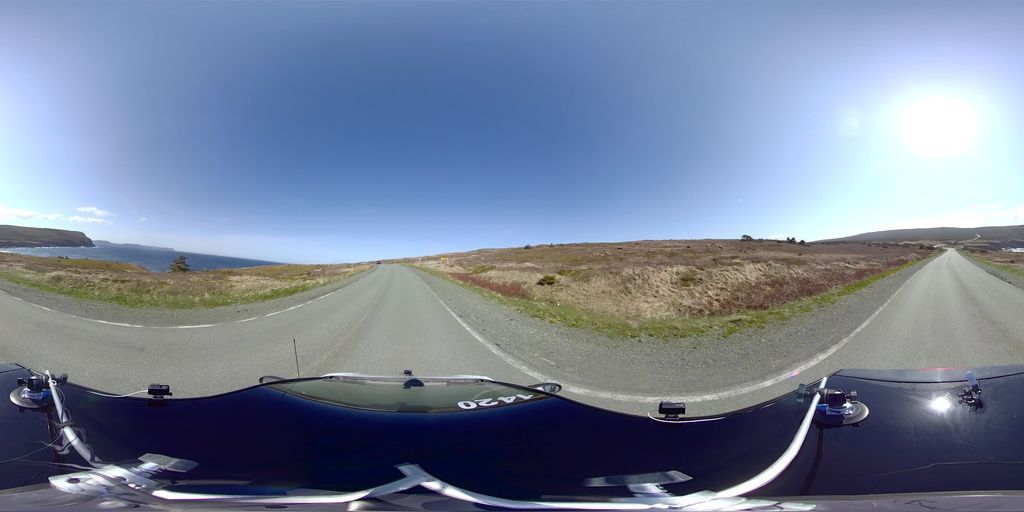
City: st_johns